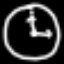
Label: clock